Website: crate-barrel
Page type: orders-overview
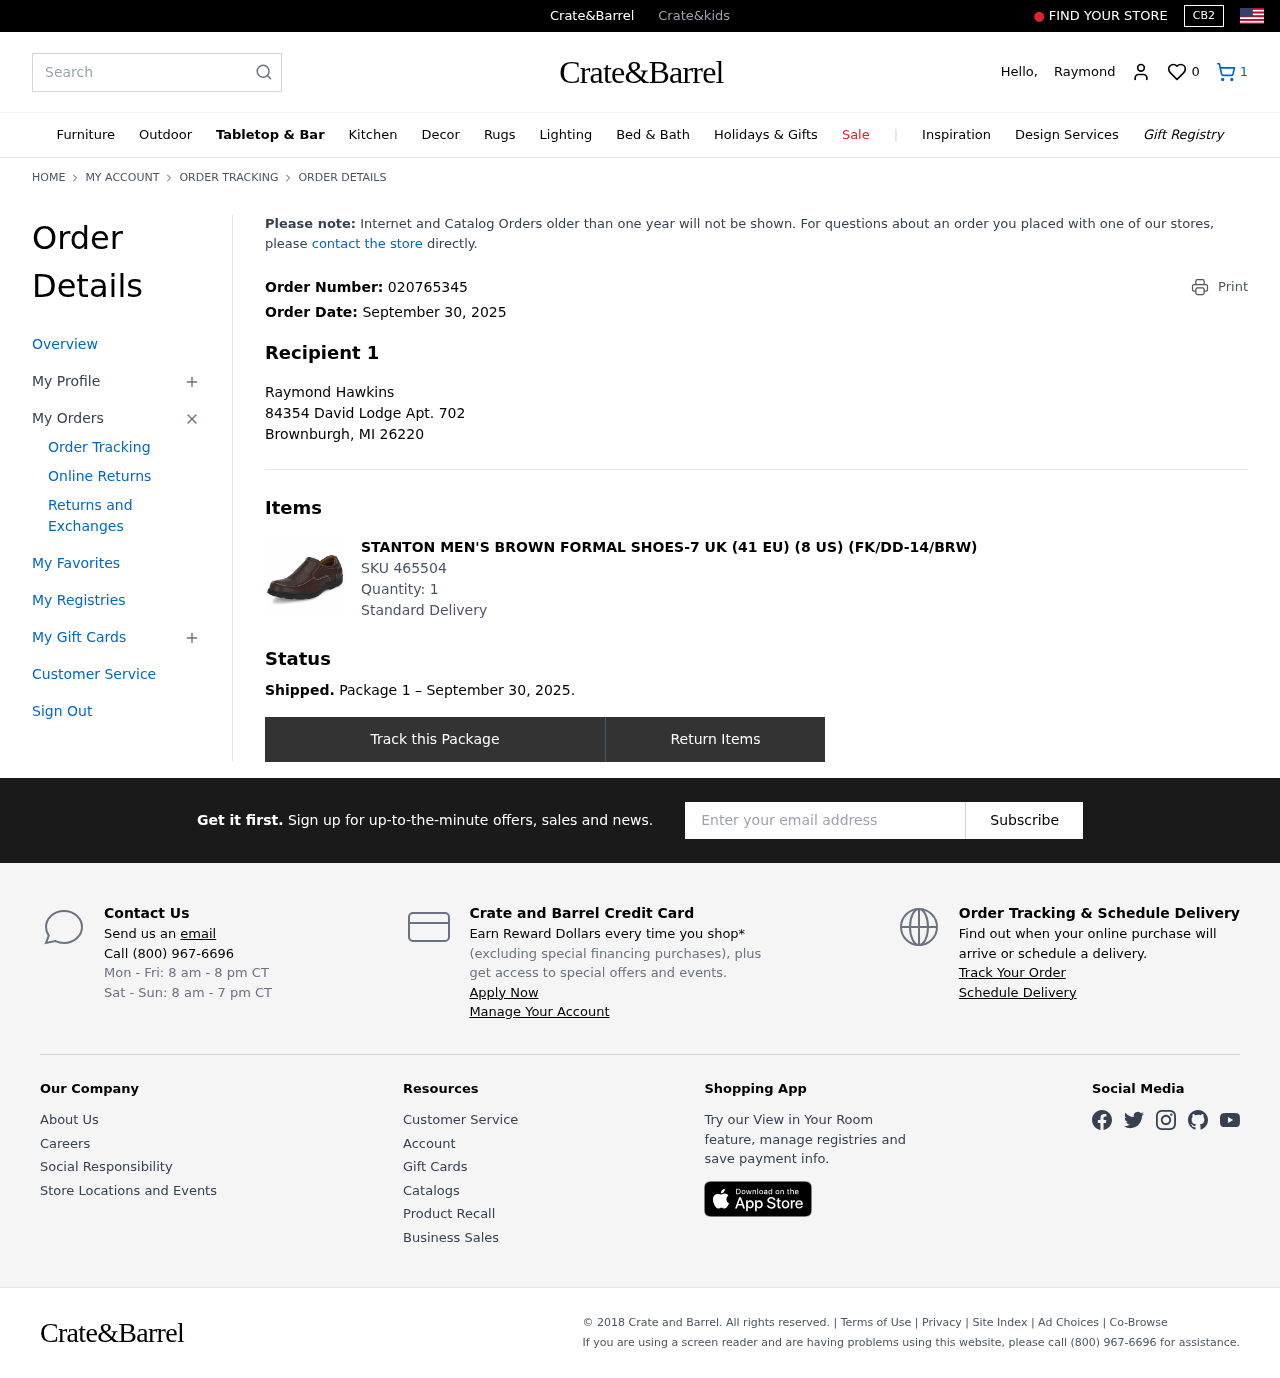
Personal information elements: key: PII_CITY_STATE_ZIP
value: Brownburgh, MI 26220
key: PII_FIRSTNAME
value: Raymond
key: PII_FULLNAME
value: Raymond Hawkins
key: PII_STREET
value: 84354 David Lodge Apt. 702
Product elements: key: PRODUCT1_NAME
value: Stanton Men's Brown Formal Shoes-7 UK (41 EU) (8 US) (FK/DD-14/BRW)
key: PRODUCT1_QUANTITY
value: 1
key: PRODUCT1_SKU
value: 465504
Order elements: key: ORDER_NUM_ITEMS
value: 1
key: ORDER_ID
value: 020765345
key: ORDER_DATE
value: September 30, 2025
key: ORDER_SHIPPING_DATE
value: September 30, 2025
Search elements: key: HEADER_SEARCH
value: Search
Other elements: key: FAVORITES_COUNT
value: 0